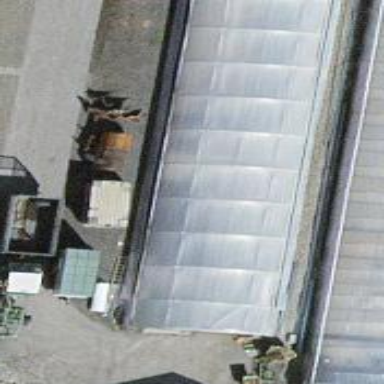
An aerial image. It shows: Greenhouse.